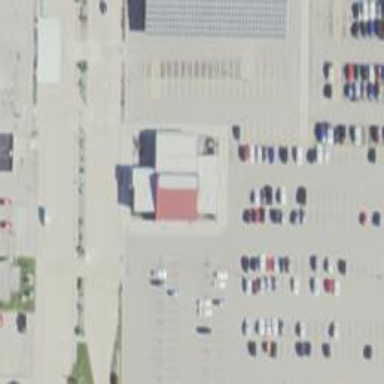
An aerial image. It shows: Car rental facility.